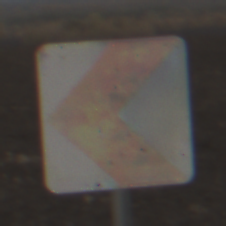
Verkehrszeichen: RichtungstafelnInKurvenKleinRechts
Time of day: MorningAfternoon
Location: Outdoor (Nature)
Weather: Overcast
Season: NotSpecified
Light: Natural